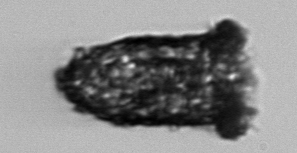
Label: Tintinnopsis